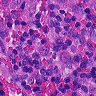
Metastatic tissue present: no